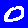
Digit: 0